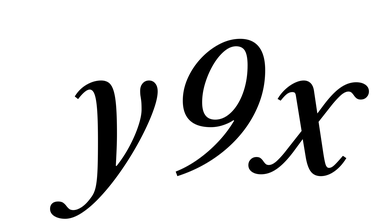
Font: LibreCaslonText-Italic_Italic